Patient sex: M
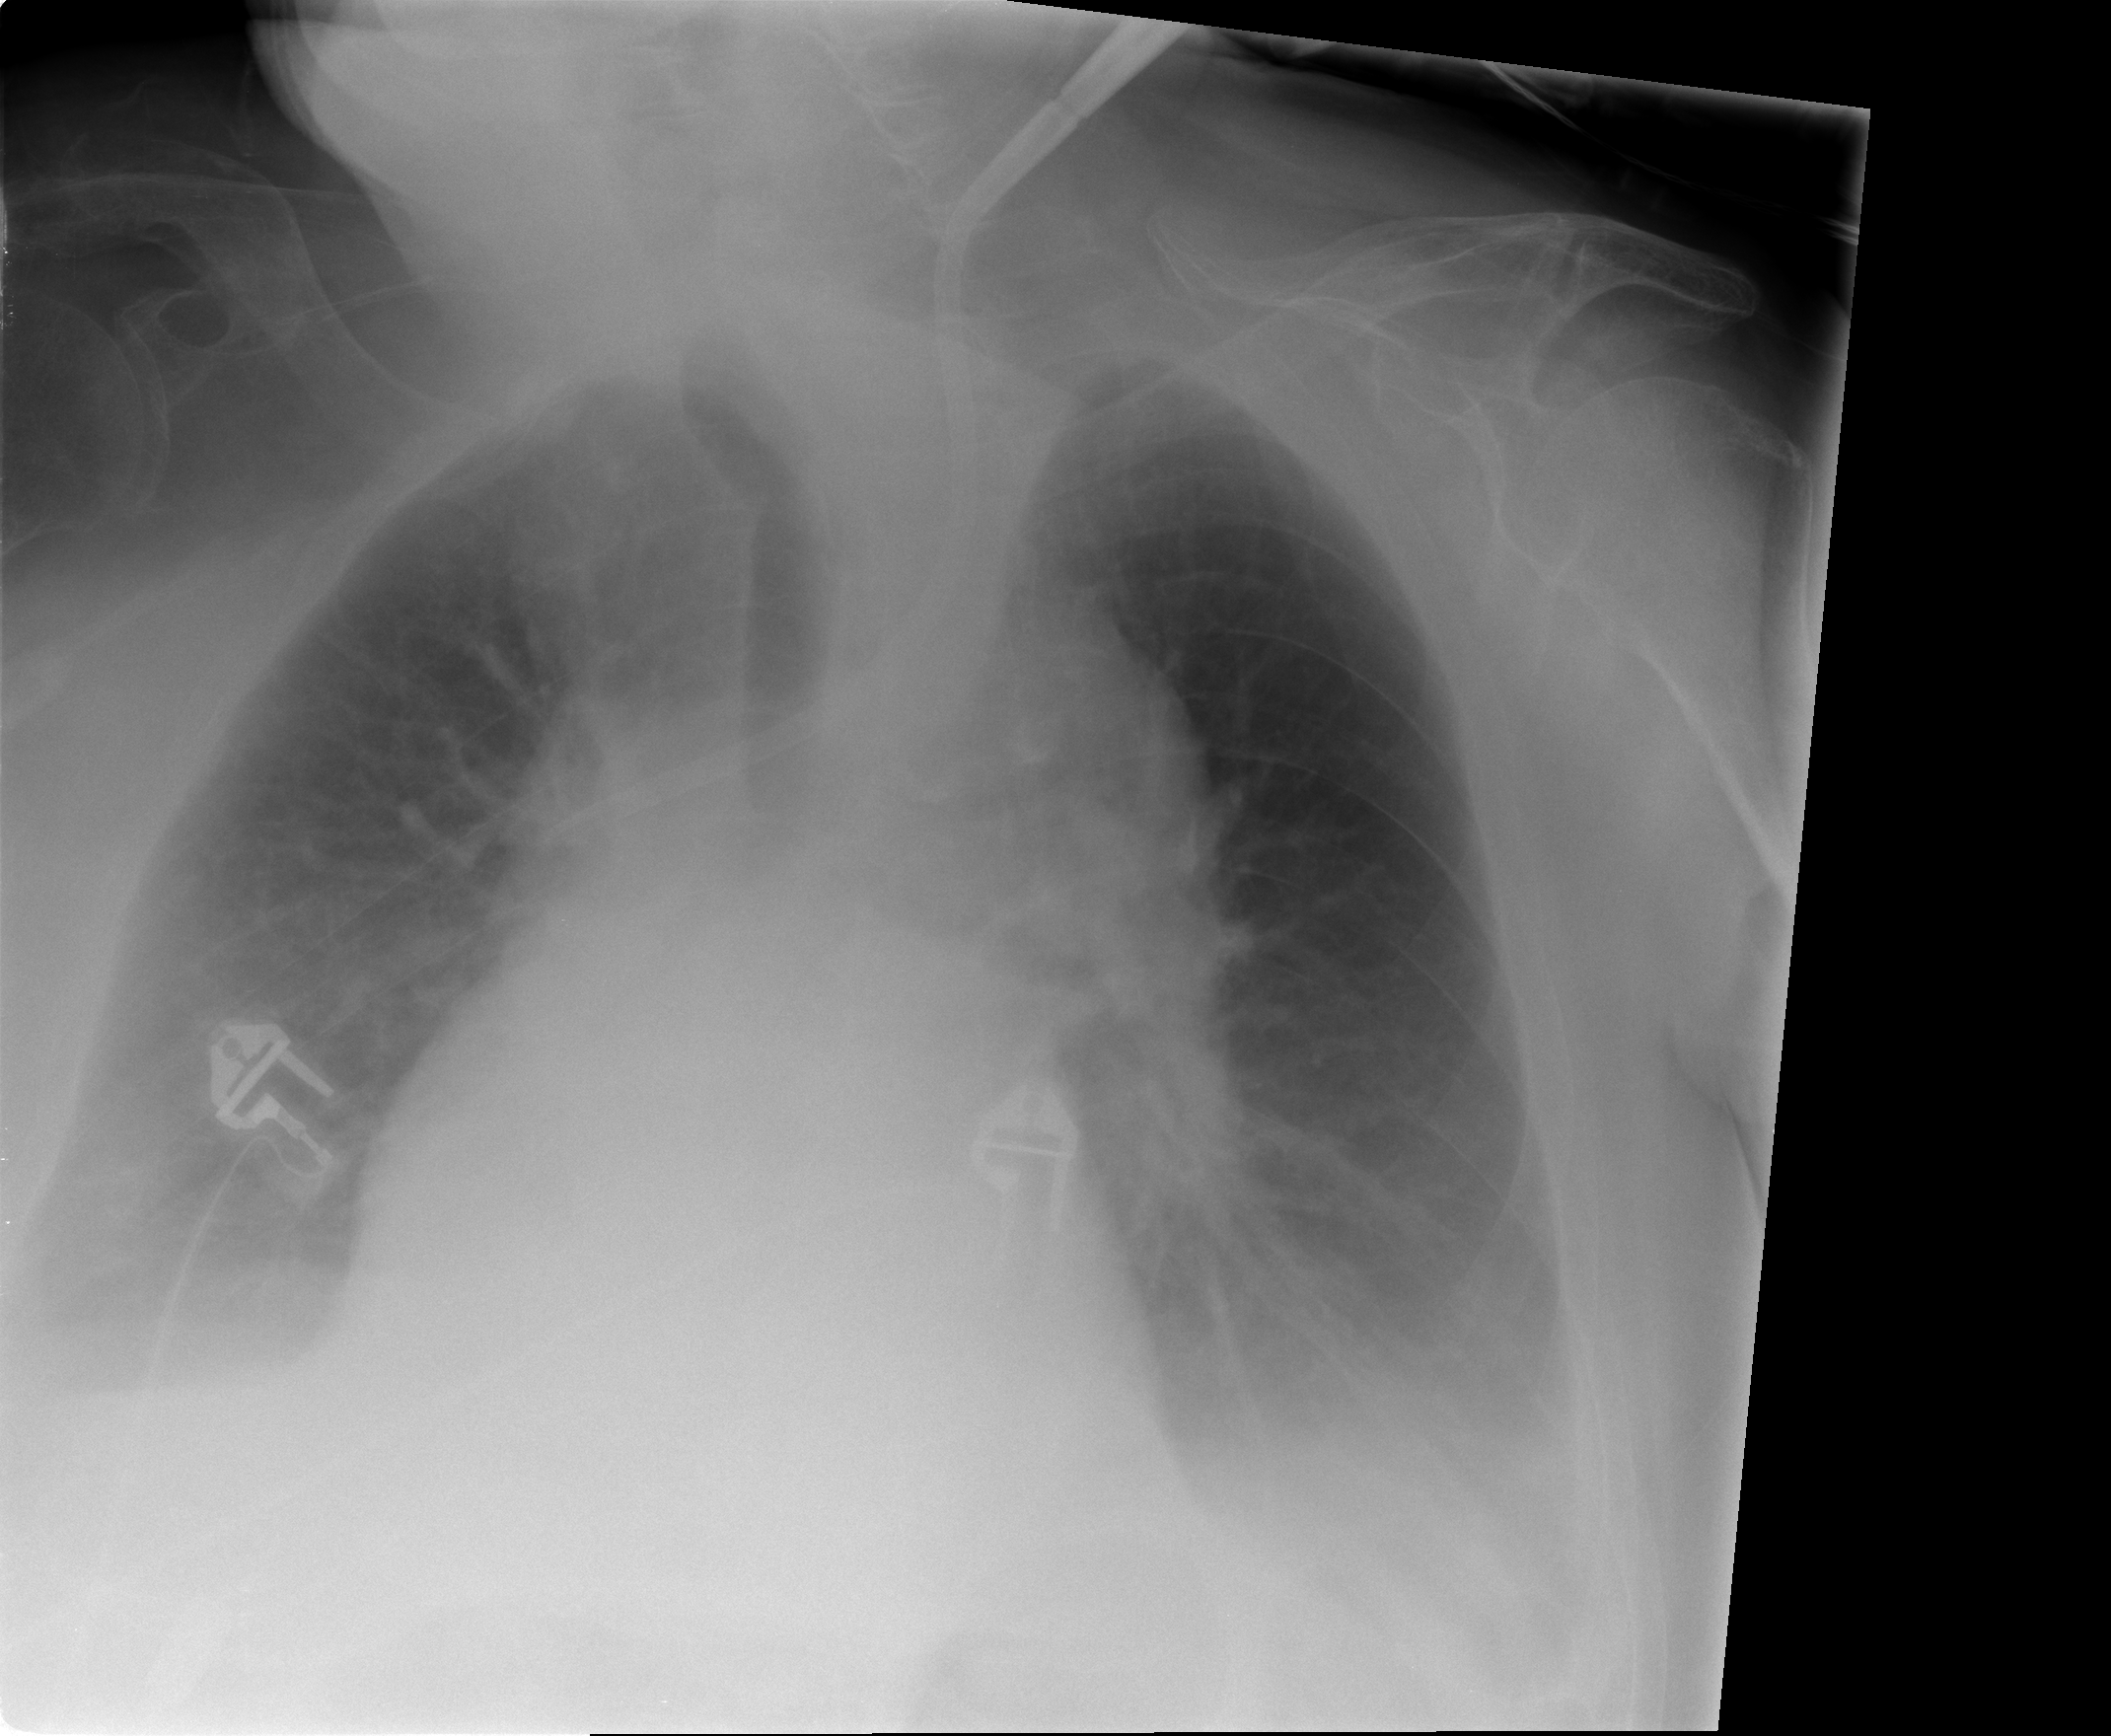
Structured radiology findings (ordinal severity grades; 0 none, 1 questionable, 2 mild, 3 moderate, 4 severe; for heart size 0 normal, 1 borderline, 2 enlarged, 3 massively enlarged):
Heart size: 0
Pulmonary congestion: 0
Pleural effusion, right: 2
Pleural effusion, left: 2
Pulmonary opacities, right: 0
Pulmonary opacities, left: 0
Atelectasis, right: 0
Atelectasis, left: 0